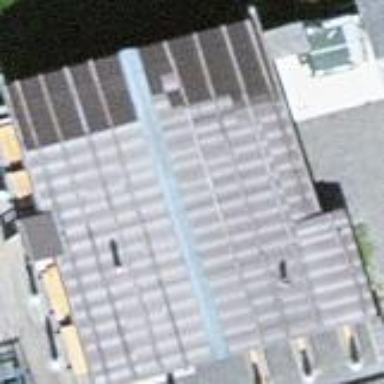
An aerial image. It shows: Building that houses restaurant.